Question: Let's say I want to create a new document, and cycle quickly through a list.
If it's only for one "word", I think there should be a general way to do this.
For instance:
'''
"blue orange red yellow black white"
'''
Does anyone know a way how to cycle through those items when I create:
'''
egin{orange}
'''
... and I want to press a key to cycle through this list, replacing orange with the next item on the list (doing this procedure in the opposite direction wouldn't be hard then)?
I tried many different ideas with macro's (placing the list on the top of the document, and doing a whole bunch of i-searches), but that doesn't cut it.
I'd be willing to put the list in an elisp file, though I have no clue how to use that variable from elisp in, let's say, a LaTeX document (.tex).

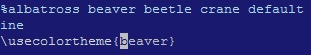
Answer: I translated the macro into a function.
Here is a way I did it. I created a file called "list.list" where my "lists" are saved. I saved the LaTeX templates for Beamer in there. I inserted them like this:
'''
Antibes Bergen Berkeley Berlin ..... Antibes
'''
Note that you should always put the first entry in twice to allow it to loop.
Here is the code:
'''
(defun cycle-list-word ()
(interactive)
(right-word)
(backward-kill-word 1)
(find-file "/emacs-24.1/list.list")
(search-forward (substring-no-properties (car kill-ring)) nil t)
(right-word)
(backward-kill-word 1)
(bury-buffer)
(yank)
)
'''